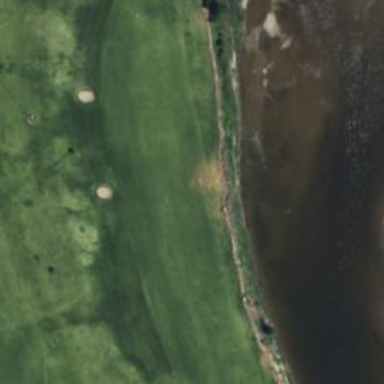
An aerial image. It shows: Golf fairway in the image.